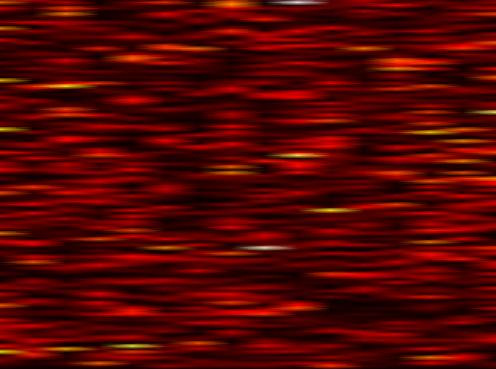
Label: WOLA